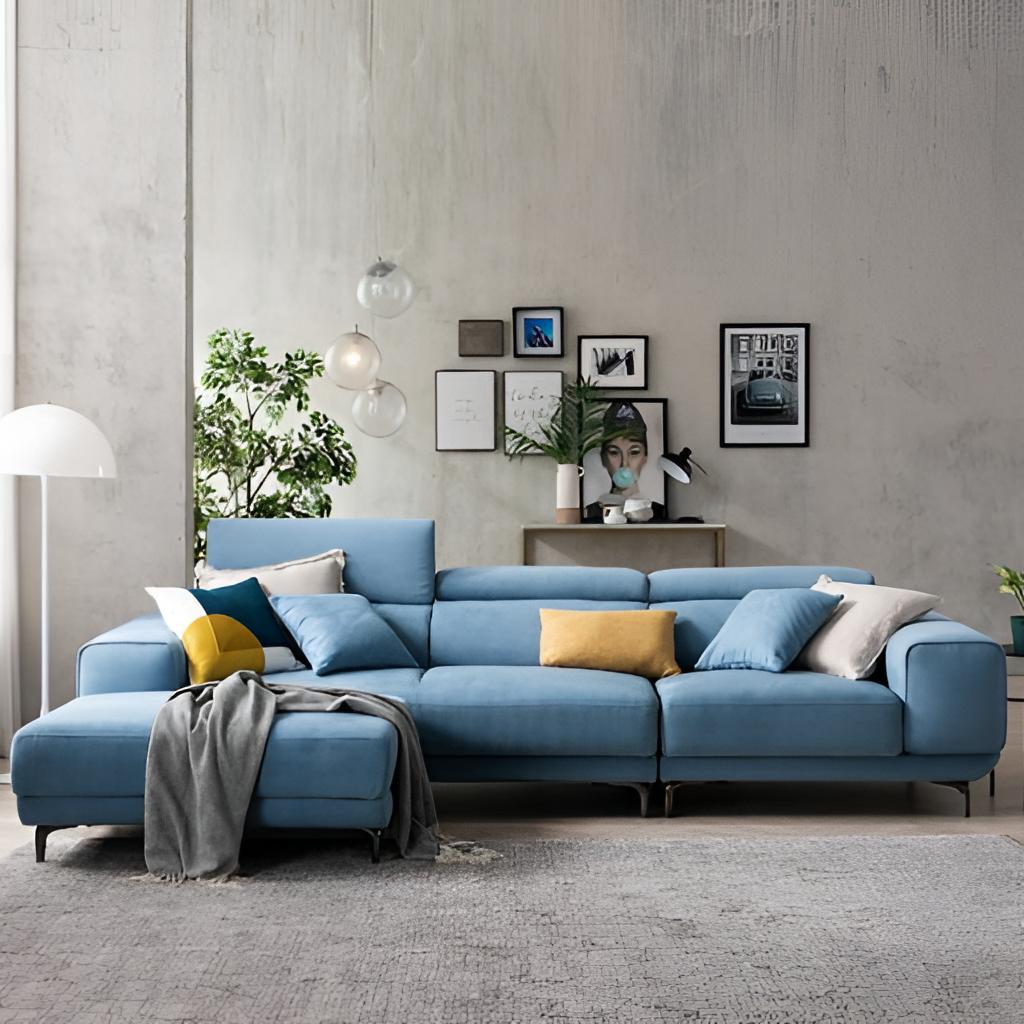
living room, fabric sectional sofa, contemporary, gray concrete wallpaper, with solid pattern, gray fabric flooring, with large square pattern